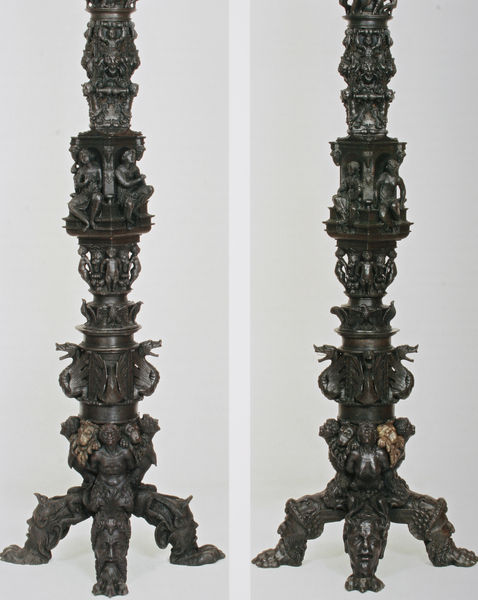
Titel: Zwei Kandelaber (Detail)
Künstler: Maffeo Olivieri
Standort: Venedig
Institution: San Marco, Cappella dei Mascoli
Schlagwörter: adler, blätter, dunkel, fuß, kopf, mann, weiß, frauen, grün, menschen, sitzen, frau, grau, hell, hintergrund, holz, köpfe, schmuck, schwarz, stuhl, tiere, muster, ornament, gesichter, barock, gesicht, tischbein, vögel, kirche, figur, sitzend, drei, paar, leuchte, pflanzen, gotik, rechts, renaissance, engel, putte, ranken, skulptur, statue, beine, relief, bein, füße, zwei, schwer, klein, massiv, bank, figuren, candelabra, church, column, lamp, men, ornate, people, religious, thron, white, women, black, dark, face, figures, gilded, gold, grey, old, sitting, sitzende, three, woman, detail, glanz, ornamente, verzierung, kerze, decorative, two, leuchter, metall, brown, stufen, bronze, foto, fotografie, photographie, penis, eisen, links, hinten, groß, kupfer, fraue, gestalten, photo, verziert, kerzenständer, kerzenhalter, kerzenleuchter, seiten, wood, dunke, teufel, complex, gefangene, gods, greek, man, maul, mythos, fabelwesen, head, medusa, schlangen, tower, etagen, baroque, child, feet, metal, stand, ständer, halter, light, zierde, golden, register, dreibein, putten, decoration, guss, animals, figürlich, putti, allegory, beard, dreifuss, sakral, verziehrt, sklaven, faces, pair, drachen, drache, sculpture, ebenholz, kandelaber, children, cherub, person, groteske, verziehrung, akanthus, nischen, antique, vorne, baluster, art, statues, tierköpfe, masken, gothic, animal, legs, grotesken, füse, candle, figure, long, paw, four, verziehrungen, gargoyles, pillar, kids, dragon, candles, artifact, detailreich, bronzen, carving, ornamental, rollwerk, osterleuchter, indian, perspektiven, photograph, druchbrochen, standleuchter, heads, virtues, tall, figurenschmuck, ebony, klauenfüsse, base, leichter, iron, leg, pole, candlestick, dragons, easter, fußkopf, monsters, paschal, copper, sculture, facets, stack, furniture, lopf, stands, candleabra, candleholder, post, detailed, grotesque, dnkel, pipe, leucgter, pagan, candelabrum, carved, object, vintage, carve, artwork, hookah, tripod, decor, religios, different, 4 füße, schwatz-weiss, wild men, personifications, allegories, sacramental, compare, claw feet, bizarr, kandlaber, serpents, carves, bong, seahorse, seahorses, tri, three legged, three legs, three sided, holder, morbid, introquite, four legs, tree legs, zinc